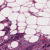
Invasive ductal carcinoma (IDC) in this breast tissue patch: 1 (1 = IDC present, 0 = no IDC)